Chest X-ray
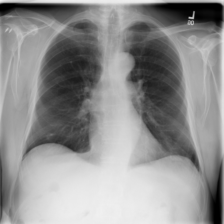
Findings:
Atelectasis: negative
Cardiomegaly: negative
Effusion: negative
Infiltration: negative
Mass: negative
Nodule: negative
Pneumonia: negative
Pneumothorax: negative
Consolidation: negative
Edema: negative
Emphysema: negative
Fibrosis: negative
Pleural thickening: negative
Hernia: negative